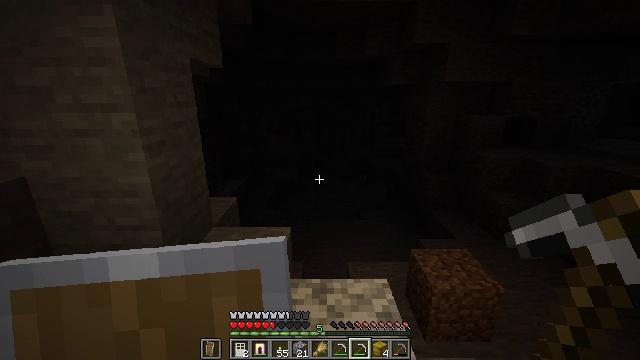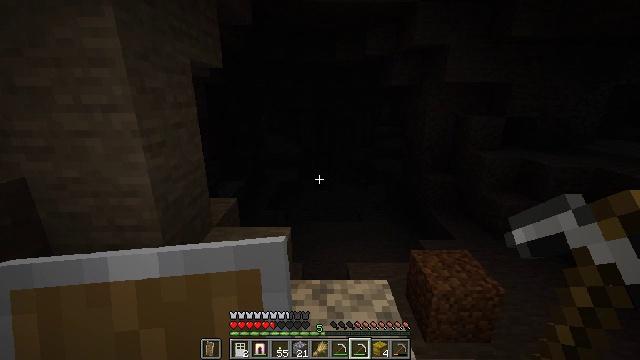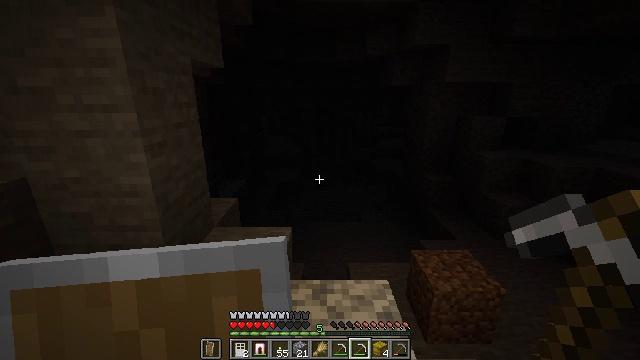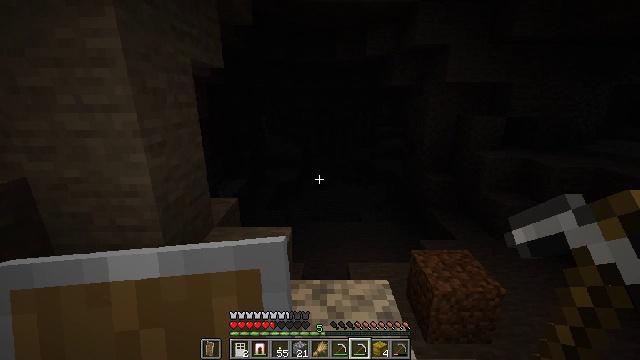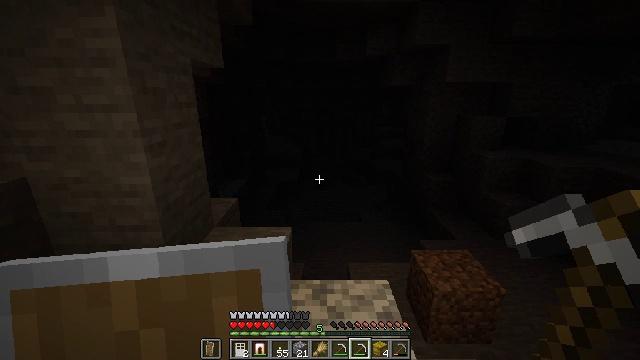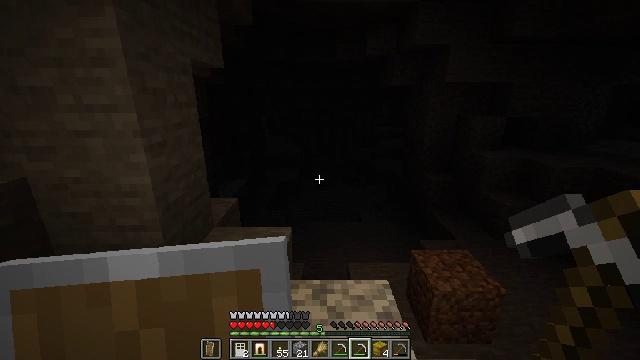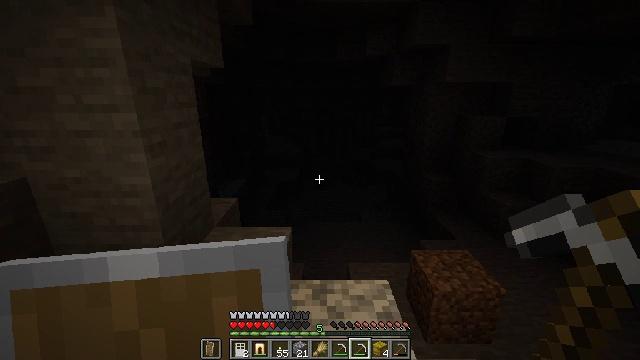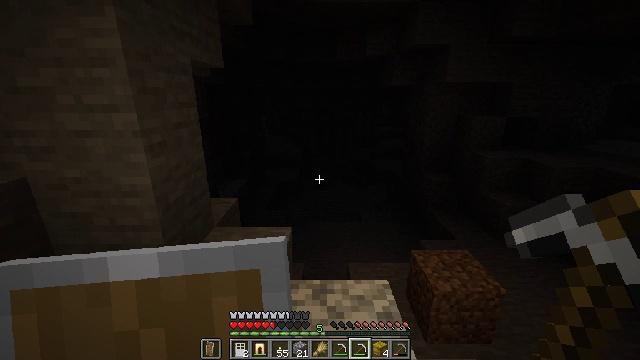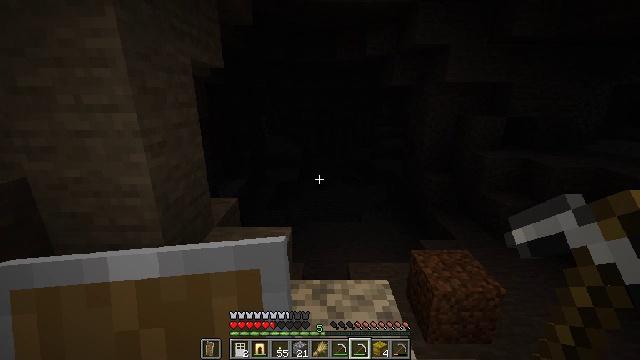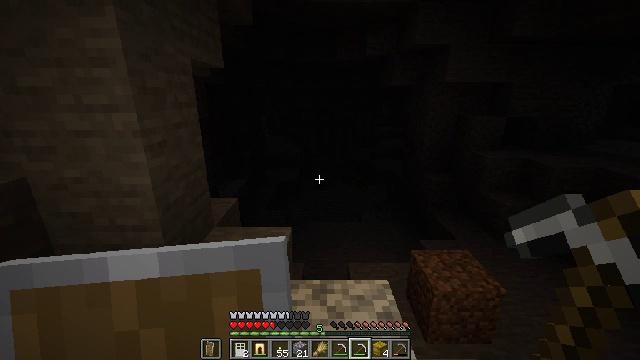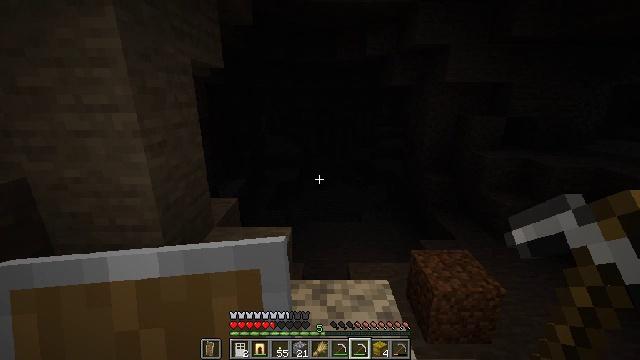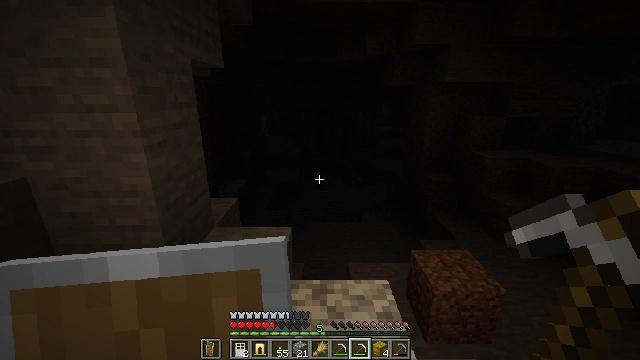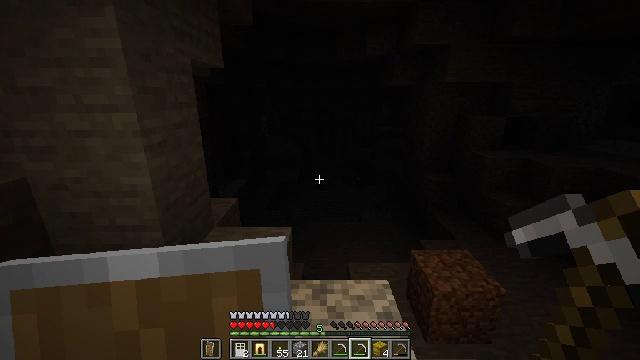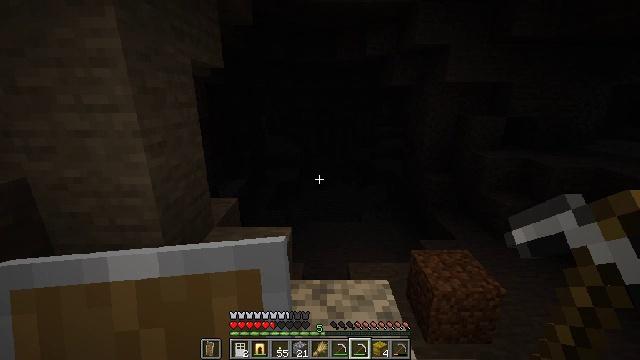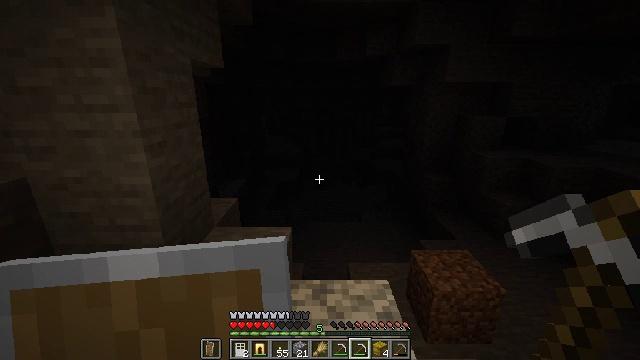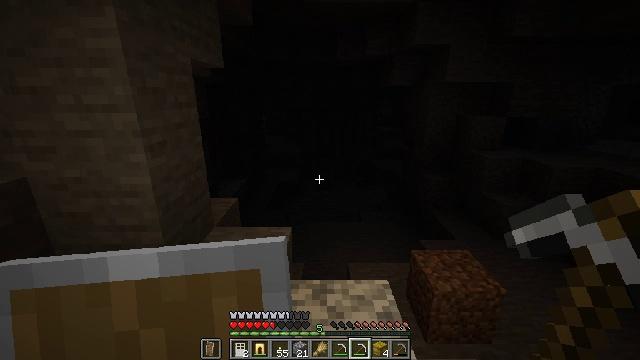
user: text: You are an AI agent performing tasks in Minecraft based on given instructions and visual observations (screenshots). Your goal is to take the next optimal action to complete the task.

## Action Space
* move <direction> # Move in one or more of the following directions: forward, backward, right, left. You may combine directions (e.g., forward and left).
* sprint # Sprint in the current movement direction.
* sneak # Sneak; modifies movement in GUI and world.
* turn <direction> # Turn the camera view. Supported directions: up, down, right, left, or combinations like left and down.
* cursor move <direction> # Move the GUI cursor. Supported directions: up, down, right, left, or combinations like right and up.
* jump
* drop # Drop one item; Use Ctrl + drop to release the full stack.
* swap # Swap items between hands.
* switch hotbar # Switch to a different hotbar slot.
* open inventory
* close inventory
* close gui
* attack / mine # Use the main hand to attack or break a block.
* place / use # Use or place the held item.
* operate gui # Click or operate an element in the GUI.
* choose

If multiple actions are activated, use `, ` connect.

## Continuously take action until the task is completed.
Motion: motion action
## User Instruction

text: Collect beetroots from the field.
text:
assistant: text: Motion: no_op
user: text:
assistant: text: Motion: no_op
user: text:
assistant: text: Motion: no_op
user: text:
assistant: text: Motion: no_op
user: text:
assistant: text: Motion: no_op
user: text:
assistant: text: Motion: no_op
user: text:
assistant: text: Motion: no_op
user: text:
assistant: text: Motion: no_op
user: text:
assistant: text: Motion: no_op
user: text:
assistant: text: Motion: no_op
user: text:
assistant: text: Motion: no_op
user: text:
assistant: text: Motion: no_op
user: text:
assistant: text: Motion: no_op
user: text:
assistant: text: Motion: no_op
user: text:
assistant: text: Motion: no_op
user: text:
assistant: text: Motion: no_op
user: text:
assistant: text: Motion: no_op
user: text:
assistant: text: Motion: no_op
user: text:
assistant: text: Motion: no_op
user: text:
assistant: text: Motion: no_op
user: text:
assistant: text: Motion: no_op
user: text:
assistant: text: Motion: no_op
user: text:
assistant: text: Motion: no_op
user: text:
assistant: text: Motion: no_op
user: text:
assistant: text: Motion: no_op
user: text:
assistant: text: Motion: no_op
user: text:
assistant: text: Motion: no_op
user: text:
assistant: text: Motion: no_op
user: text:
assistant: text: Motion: no_op
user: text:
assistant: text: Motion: no_op